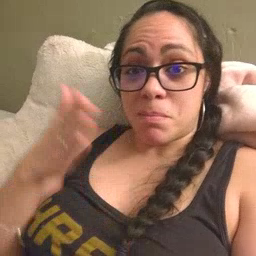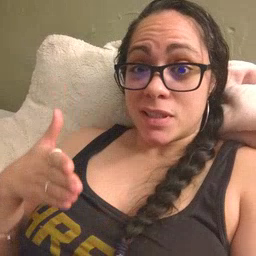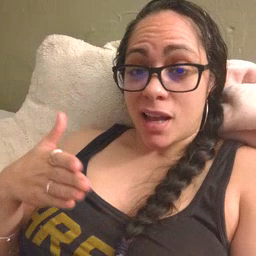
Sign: beside